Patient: sex F, age 53
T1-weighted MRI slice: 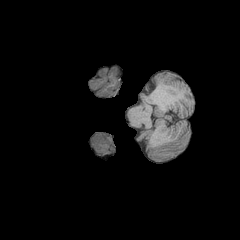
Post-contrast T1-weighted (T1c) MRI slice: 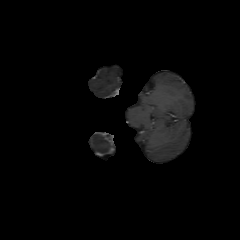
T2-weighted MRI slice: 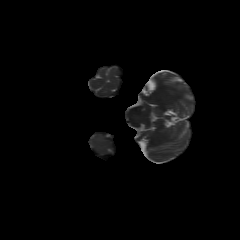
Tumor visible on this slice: no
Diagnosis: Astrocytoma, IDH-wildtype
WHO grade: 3